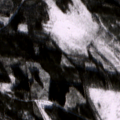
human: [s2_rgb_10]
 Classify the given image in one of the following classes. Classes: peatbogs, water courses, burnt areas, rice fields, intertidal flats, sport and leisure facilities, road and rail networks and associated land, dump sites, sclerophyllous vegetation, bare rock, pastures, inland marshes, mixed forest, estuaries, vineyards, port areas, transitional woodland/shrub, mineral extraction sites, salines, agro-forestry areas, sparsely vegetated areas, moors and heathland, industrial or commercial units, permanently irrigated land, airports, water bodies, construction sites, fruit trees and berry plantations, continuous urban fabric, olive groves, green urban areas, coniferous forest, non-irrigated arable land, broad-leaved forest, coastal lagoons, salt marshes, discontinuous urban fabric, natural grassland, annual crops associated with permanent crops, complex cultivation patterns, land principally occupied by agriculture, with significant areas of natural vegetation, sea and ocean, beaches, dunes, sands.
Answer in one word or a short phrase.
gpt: coniferous forest, transitional woodland/shrub, peatbogs